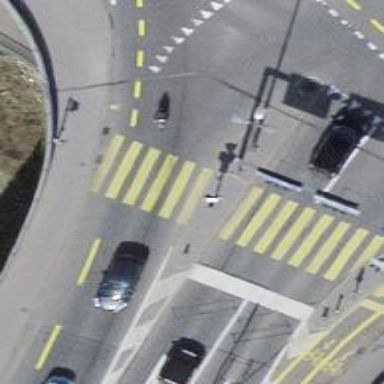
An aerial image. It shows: Footway with traffic signals at crossing.